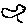
Label: bird